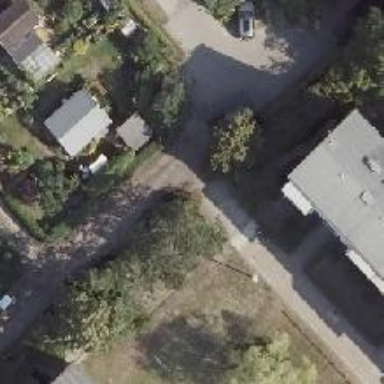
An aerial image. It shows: Concrete driveway serving as service road.